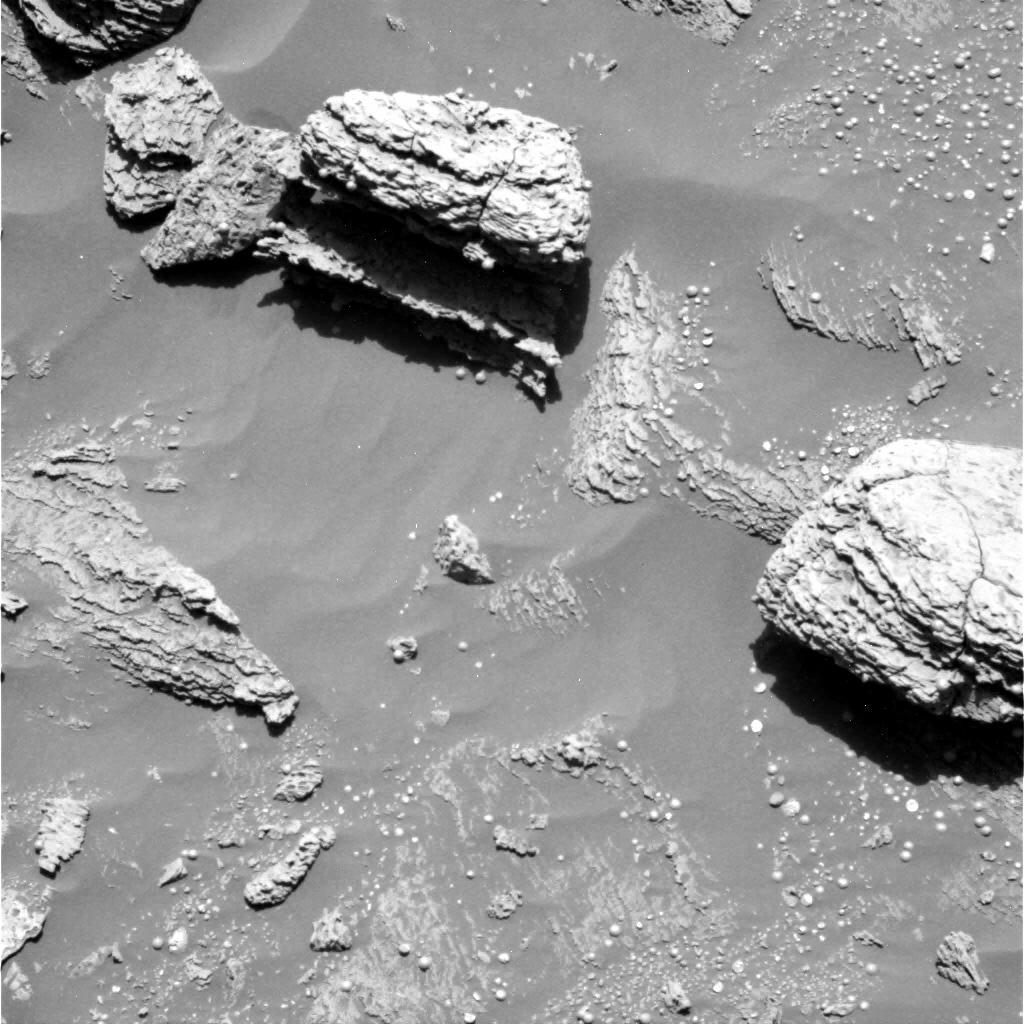
Terrain classes present: Bedrock, Gravel / Sand / Soil, Rock, Shadow